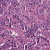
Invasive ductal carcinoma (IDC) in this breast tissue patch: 1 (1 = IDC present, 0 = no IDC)